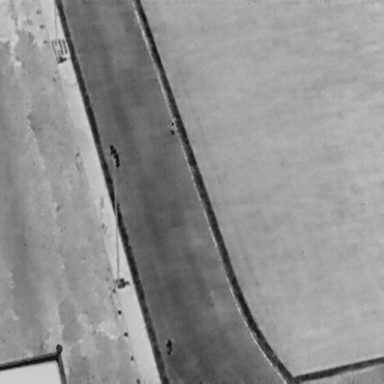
There are four People in the infrared image.